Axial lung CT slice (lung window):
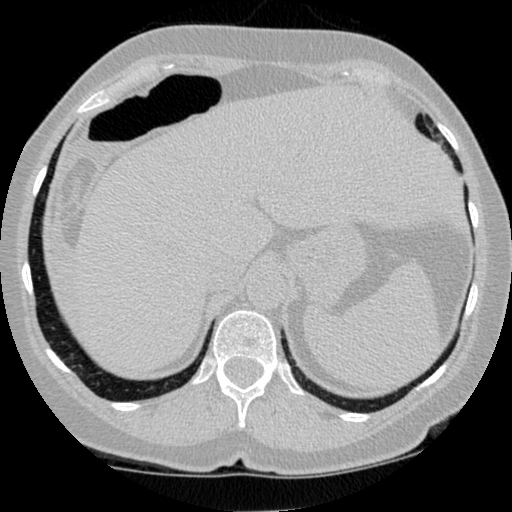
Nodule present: no